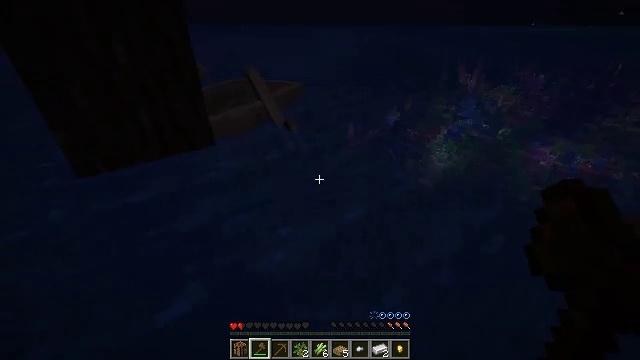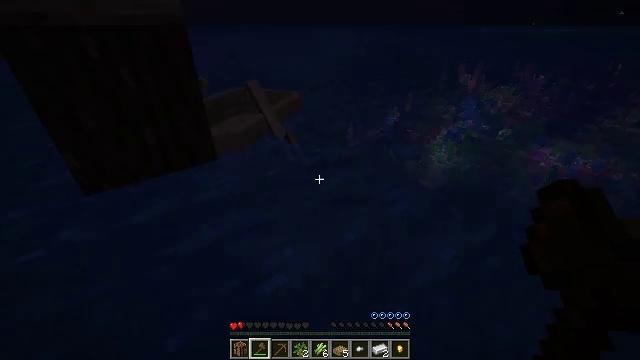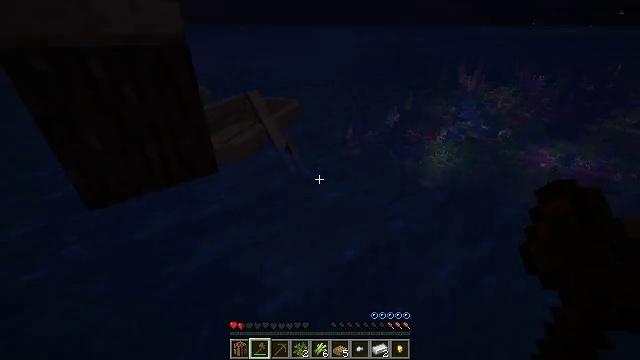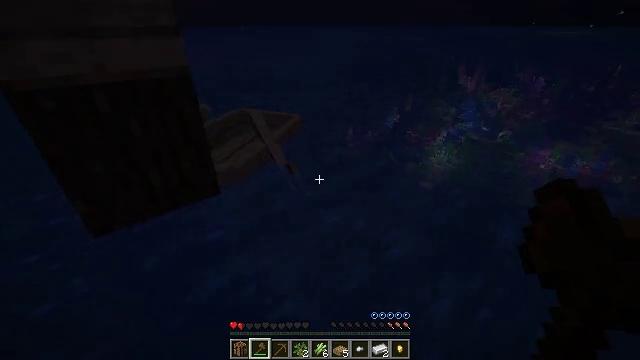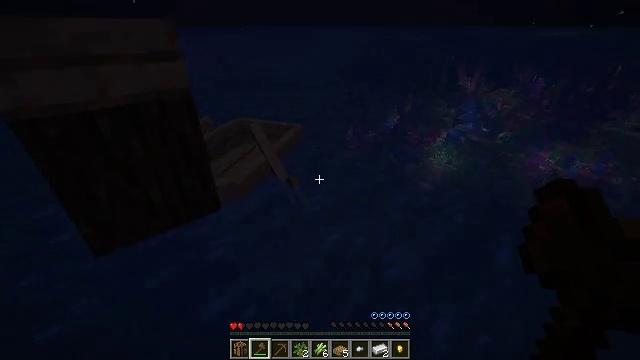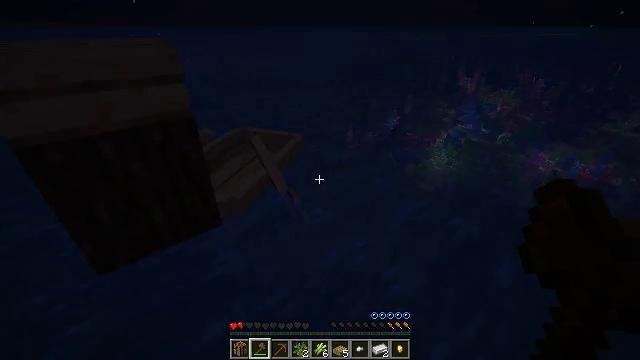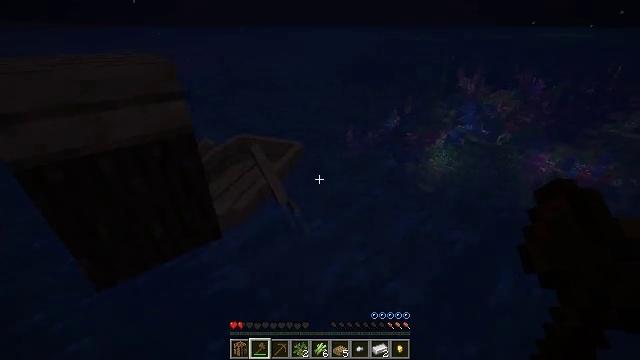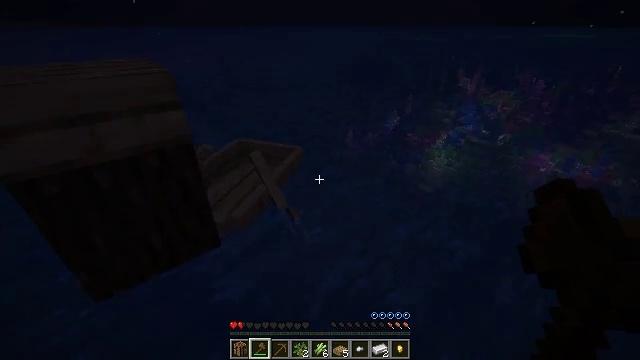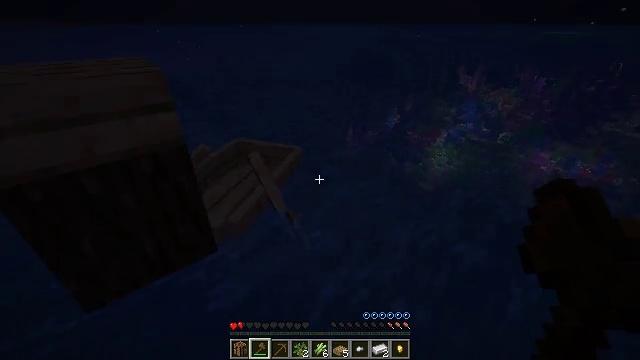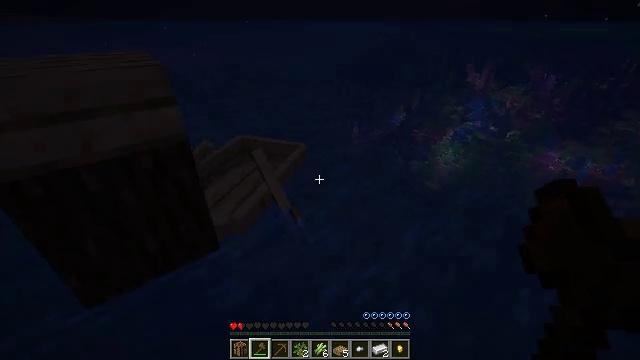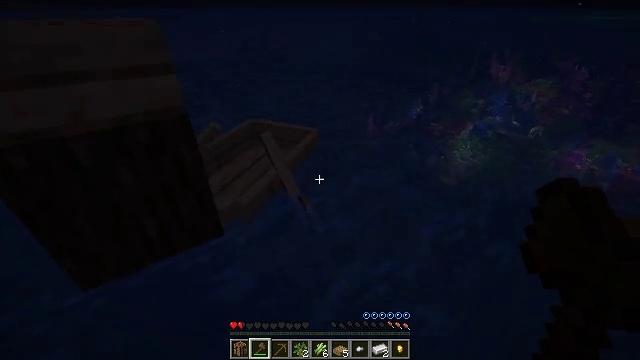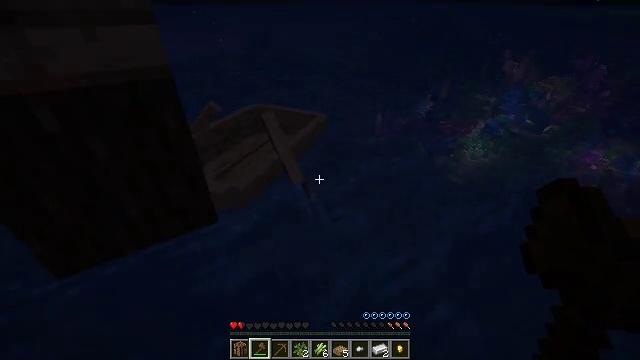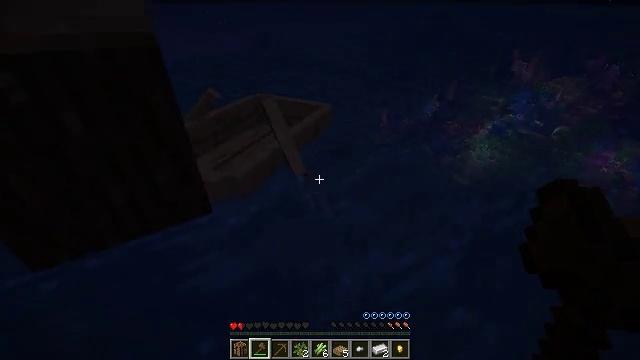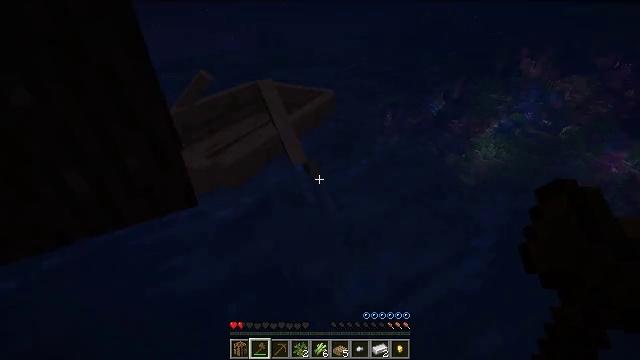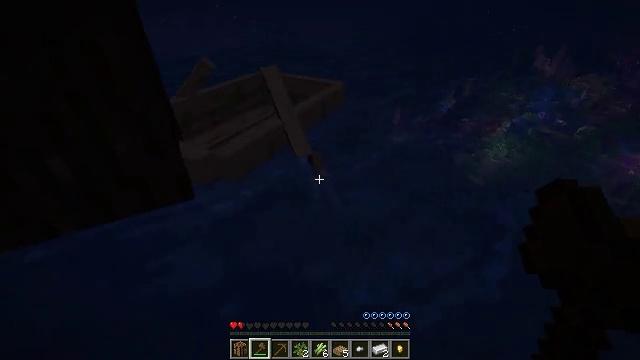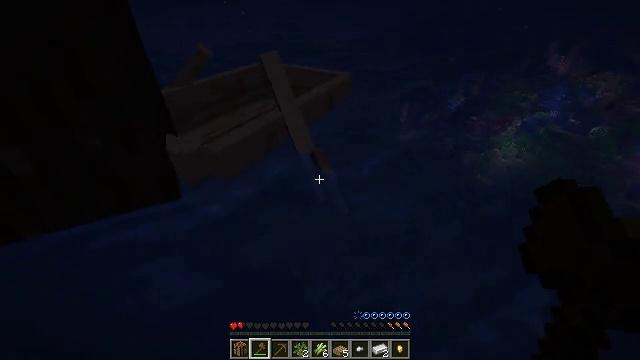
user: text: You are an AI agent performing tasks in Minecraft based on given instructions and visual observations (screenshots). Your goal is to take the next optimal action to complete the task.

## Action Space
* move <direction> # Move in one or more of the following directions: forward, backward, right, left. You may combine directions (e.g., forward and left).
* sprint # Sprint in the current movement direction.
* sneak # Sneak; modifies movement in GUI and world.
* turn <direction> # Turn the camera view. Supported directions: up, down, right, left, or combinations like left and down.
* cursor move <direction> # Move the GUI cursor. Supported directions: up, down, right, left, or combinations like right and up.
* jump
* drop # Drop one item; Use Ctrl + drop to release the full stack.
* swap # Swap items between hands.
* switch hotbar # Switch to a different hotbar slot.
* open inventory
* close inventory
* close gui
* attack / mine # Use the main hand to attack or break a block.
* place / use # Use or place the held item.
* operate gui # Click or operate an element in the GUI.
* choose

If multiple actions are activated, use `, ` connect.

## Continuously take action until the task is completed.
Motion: motion action
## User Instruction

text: Break the spruce slab from a structure.
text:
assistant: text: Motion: move forward, jump
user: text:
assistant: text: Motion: move forward, jump
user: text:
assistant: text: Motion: move forward, jump
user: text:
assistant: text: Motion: move forward, jump
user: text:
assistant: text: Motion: move forward, jump
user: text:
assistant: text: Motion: move forward, jump
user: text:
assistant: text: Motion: move forward, jump
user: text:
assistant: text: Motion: move forward, jump
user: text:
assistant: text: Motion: move forward, turn left, jump
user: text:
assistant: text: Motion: move forward, turn left and down, jump
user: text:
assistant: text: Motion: move forward, turn left, jump
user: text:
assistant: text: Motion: move forward, turn left, jump
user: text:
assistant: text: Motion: move forward
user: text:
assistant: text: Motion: move forward, turn left
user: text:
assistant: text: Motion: move forward, turn left, jump
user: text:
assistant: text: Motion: move forward, jump
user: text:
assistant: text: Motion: move forward, turn left, jump
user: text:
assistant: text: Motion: move forward, turn left and down, jump
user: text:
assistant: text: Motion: move forward, turn left and down, jump
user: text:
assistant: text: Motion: move forward, turn left and down, jump
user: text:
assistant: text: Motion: turn left, jump
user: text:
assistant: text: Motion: turn left
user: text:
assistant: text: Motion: no_op
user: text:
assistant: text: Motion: no_op
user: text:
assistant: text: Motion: turn left and down
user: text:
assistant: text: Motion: turn left and down
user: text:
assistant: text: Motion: jump
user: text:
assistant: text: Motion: jump
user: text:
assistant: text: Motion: jump
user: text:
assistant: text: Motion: move forward, turn left and up, jump